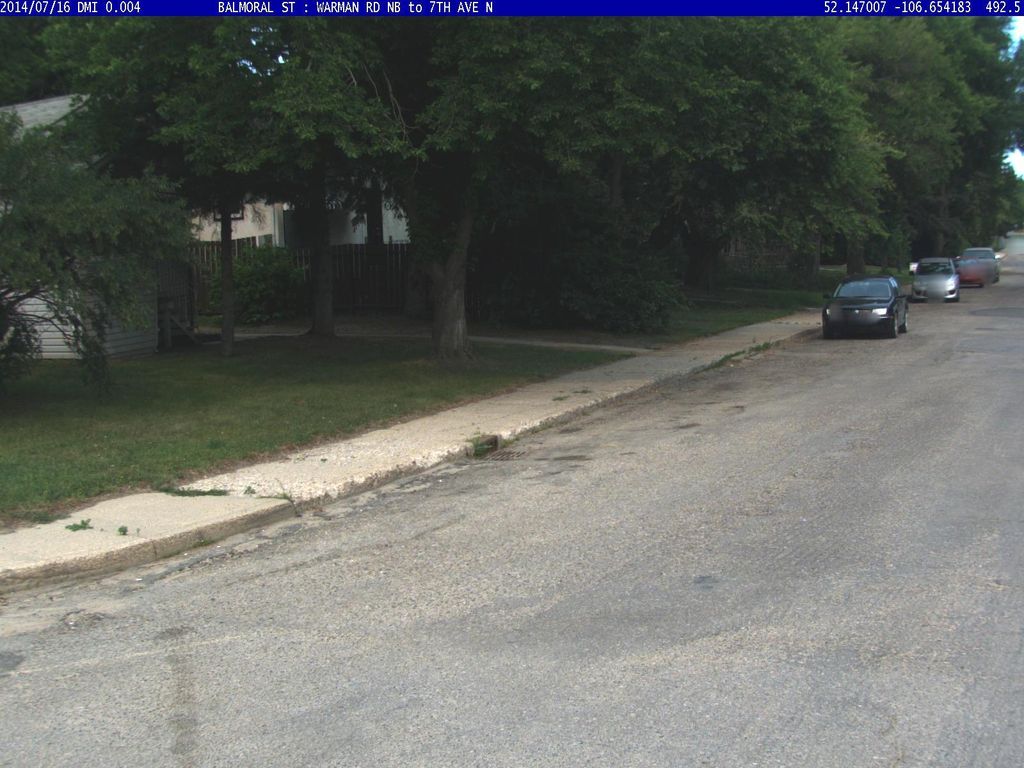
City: saskatoon